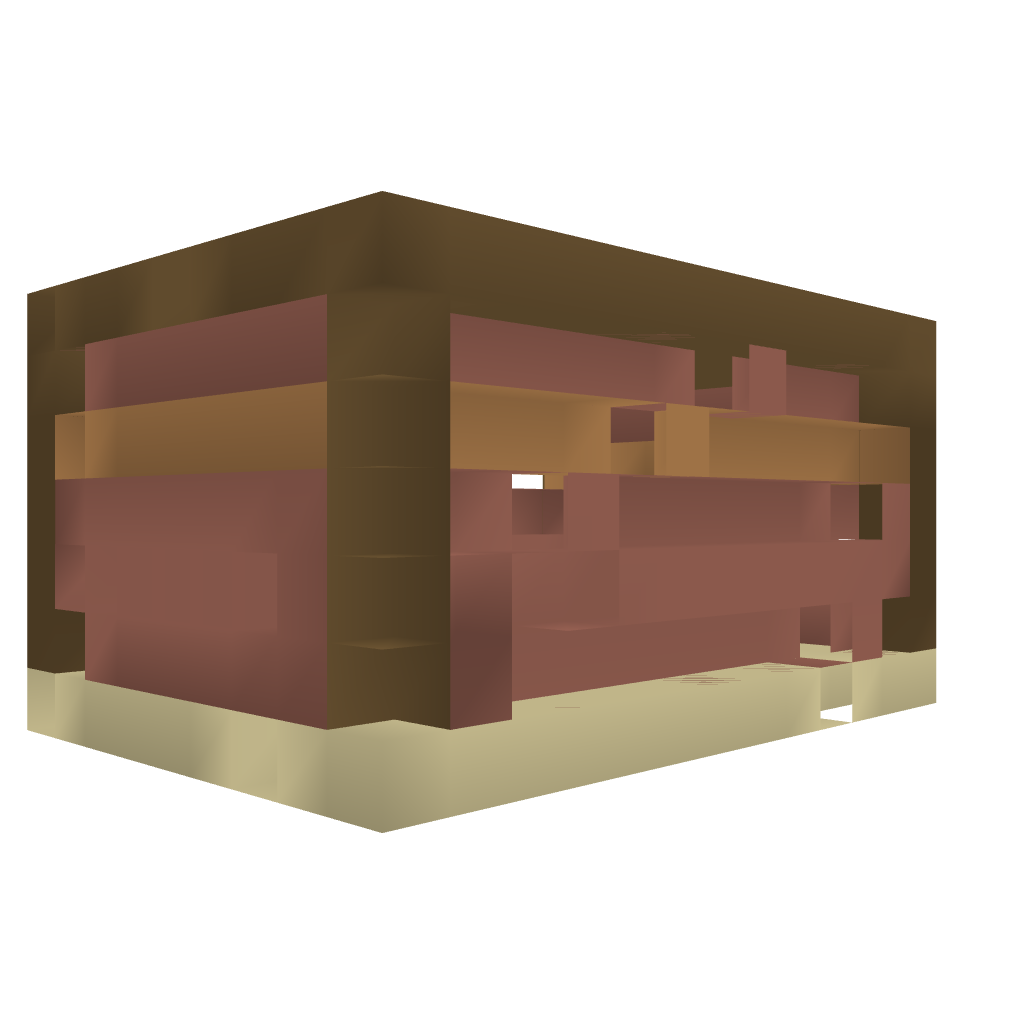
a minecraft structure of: Factory Template